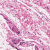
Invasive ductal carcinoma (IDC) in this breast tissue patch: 0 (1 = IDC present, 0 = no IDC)